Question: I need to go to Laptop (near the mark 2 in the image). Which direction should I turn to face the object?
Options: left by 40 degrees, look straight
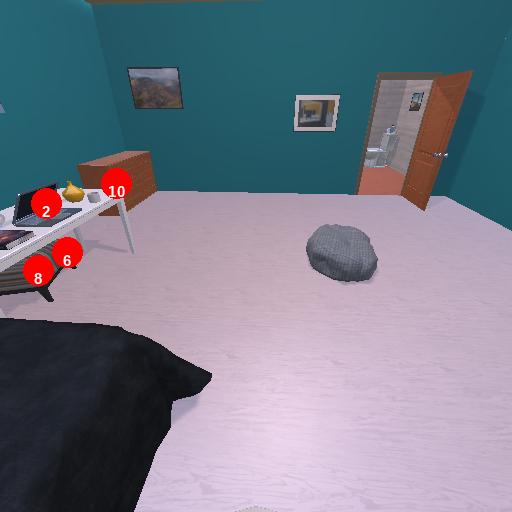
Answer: left by 40 degrees